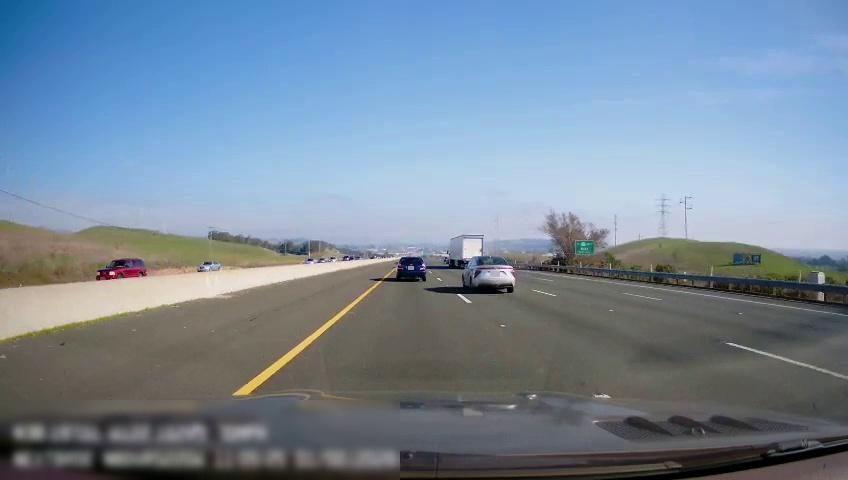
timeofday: Day
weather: Sunny
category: Drivable Space
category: Vehicles | Other LV
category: Vehicles | Car
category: Vehicles | Car
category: Vehicles | Car
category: Vehicles | SUV
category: Vehicles | Truck
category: Lanes | Current Lane
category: Lanes | Current Lane
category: Lanes | Alternate Lane
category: Lanes | Alternate Lane
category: Lanes | Alternate Lane
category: Traffic | Signs